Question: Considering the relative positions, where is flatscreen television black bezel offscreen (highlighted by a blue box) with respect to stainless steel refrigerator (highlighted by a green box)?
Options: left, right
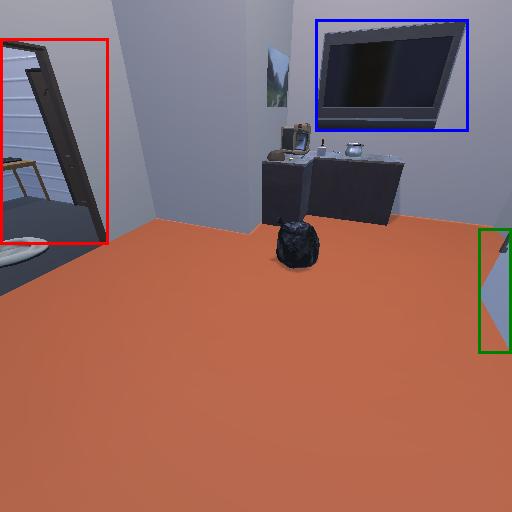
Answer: left